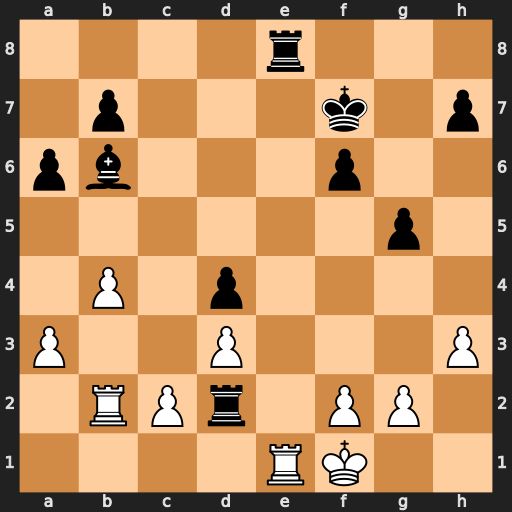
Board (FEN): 4r3/1p3k1p/pb3p2/6p1/1P1p4/P2P3P/1RPr1PP1/4RK2
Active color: w
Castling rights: -
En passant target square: -
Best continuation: Rxe8 Kxe8 Ke1 Rxf2 Kxf2